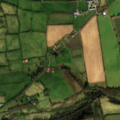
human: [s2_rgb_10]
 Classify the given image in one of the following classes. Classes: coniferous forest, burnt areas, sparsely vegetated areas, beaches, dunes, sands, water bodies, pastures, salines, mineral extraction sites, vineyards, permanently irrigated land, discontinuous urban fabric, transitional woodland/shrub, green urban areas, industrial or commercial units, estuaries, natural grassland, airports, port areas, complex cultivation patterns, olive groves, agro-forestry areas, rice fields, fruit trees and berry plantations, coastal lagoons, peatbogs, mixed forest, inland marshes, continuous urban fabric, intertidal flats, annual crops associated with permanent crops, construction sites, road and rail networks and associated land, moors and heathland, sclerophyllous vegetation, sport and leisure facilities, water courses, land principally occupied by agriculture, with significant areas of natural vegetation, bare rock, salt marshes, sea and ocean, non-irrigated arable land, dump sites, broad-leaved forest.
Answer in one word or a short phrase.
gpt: non-irrigated arable land, pastures